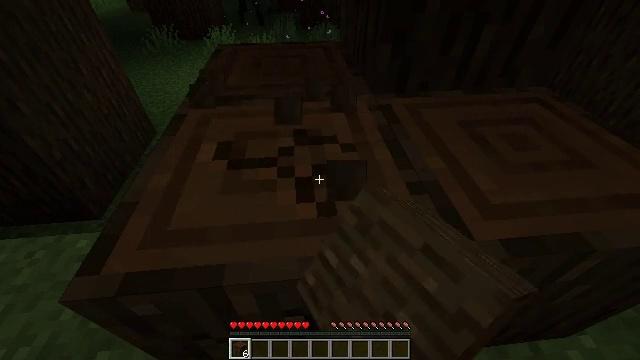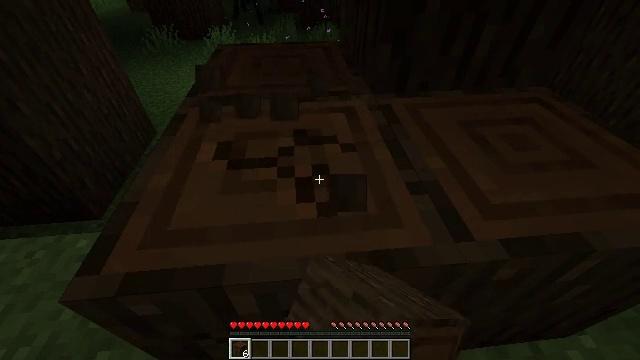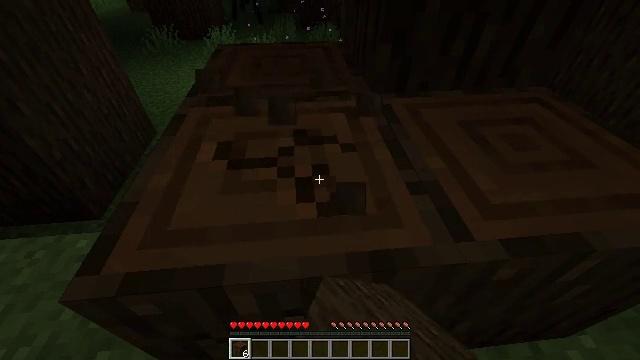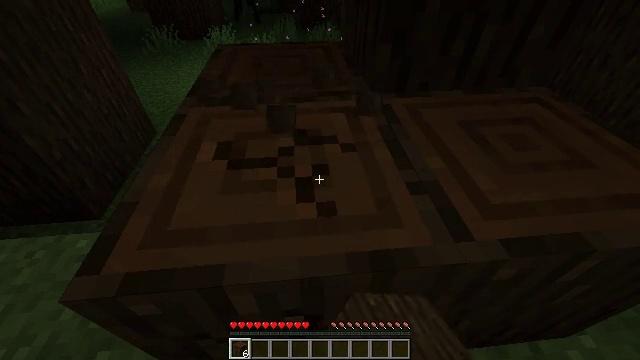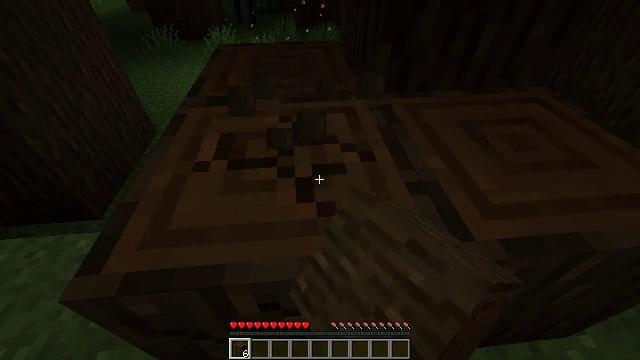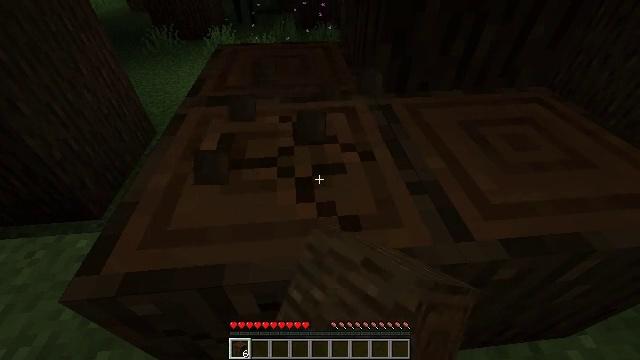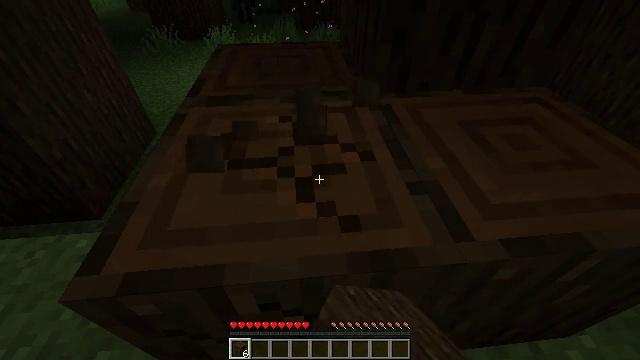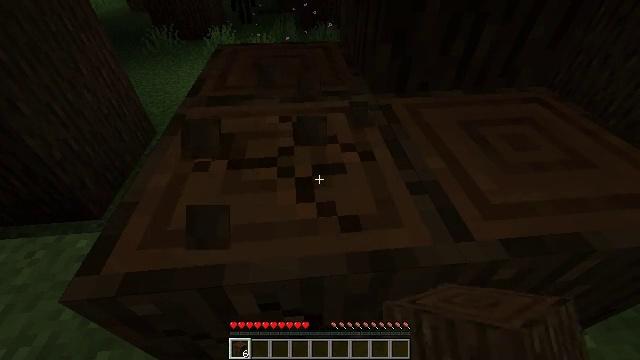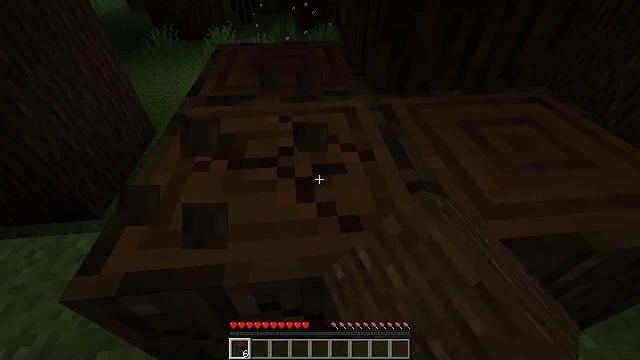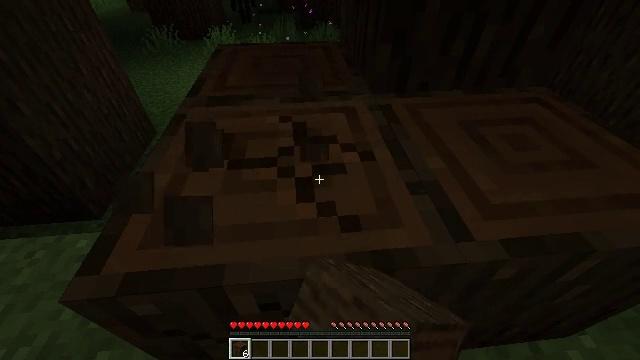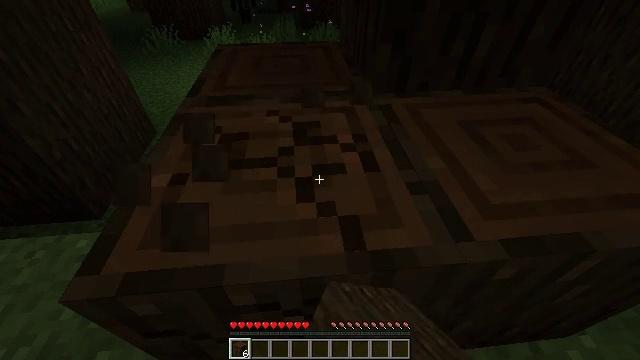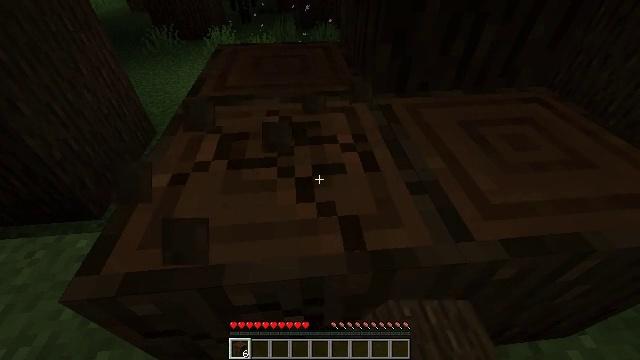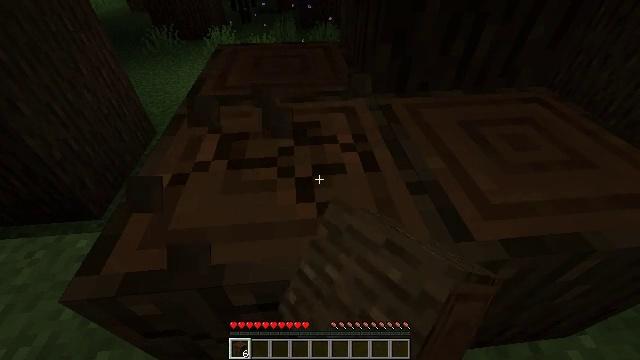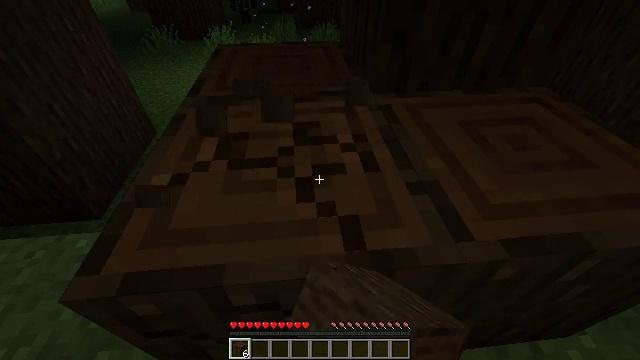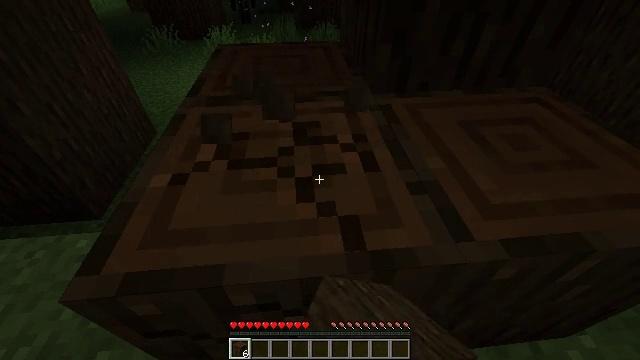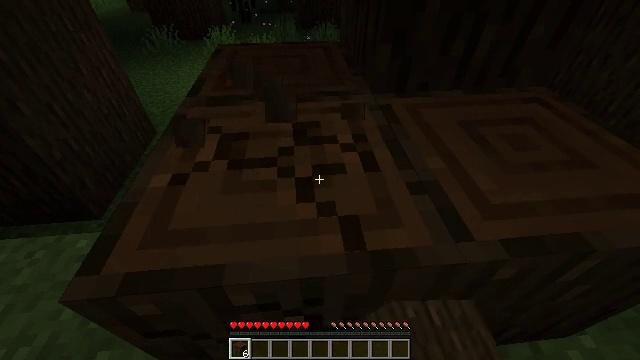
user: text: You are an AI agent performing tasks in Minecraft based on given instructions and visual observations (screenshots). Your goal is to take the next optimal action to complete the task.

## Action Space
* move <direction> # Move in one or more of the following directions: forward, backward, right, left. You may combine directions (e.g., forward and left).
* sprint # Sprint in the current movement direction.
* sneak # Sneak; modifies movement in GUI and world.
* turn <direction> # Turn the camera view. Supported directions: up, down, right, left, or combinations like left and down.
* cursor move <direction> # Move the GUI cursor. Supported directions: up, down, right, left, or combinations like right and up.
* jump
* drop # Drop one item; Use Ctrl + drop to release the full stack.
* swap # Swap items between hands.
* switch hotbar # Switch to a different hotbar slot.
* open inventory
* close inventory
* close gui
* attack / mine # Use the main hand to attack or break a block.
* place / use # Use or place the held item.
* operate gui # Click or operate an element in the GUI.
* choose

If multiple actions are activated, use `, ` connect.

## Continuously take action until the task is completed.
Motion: motion action
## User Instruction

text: Mine the dark oak log from a tree.
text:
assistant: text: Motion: attack / mine
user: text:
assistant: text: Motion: attack / mine
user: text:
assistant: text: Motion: attack / mine
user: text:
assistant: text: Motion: attack / mine
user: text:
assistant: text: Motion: attack / mine
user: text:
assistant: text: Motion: attack / mine
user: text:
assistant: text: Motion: attack / mine
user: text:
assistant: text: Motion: attack / mine
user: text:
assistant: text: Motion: attack / mine
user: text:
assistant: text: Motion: attack / mine
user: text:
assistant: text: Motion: attack / mine
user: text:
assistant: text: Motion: attack / mine
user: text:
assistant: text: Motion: attack / mine
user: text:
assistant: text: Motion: attack / mine
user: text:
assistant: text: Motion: attack / mine
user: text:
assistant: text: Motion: attack / mine
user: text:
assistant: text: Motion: attack / mine
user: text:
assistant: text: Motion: attack / mine
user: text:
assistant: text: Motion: attack / mine
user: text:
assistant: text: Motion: attack / mine
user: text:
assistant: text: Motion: attack / mine
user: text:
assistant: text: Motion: attack / mine
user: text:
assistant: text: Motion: attack / mine
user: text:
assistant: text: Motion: attack / mine
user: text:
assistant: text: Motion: attack / mine
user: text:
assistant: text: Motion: attack / mine
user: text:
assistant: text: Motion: attack / mine
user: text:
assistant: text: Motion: attack / mine
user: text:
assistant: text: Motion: attack / mine
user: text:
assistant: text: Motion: attack / mine